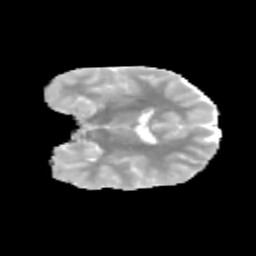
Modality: MD
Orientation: coronal
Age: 12
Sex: male
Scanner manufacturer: siemens
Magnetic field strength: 3 T
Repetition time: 3.8 s
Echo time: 0.07 s